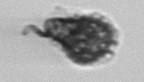
Label: Syracosphaera_pulchra